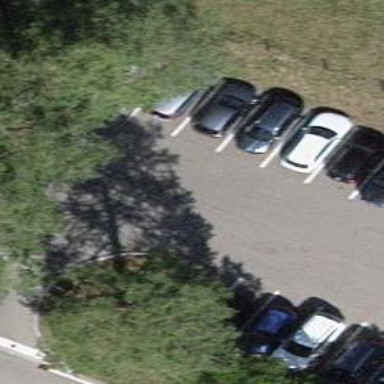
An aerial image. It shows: Road serving as parking aisle.